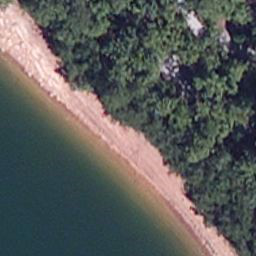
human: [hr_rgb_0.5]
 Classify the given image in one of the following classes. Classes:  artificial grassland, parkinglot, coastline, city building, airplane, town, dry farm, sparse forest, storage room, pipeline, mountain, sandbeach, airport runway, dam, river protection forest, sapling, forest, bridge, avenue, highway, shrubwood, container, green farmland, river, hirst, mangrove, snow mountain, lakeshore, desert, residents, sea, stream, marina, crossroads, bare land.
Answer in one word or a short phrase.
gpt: lakeshore